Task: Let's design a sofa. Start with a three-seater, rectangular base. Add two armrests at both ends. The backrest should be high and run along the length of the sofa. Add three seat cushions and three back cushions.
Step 397:
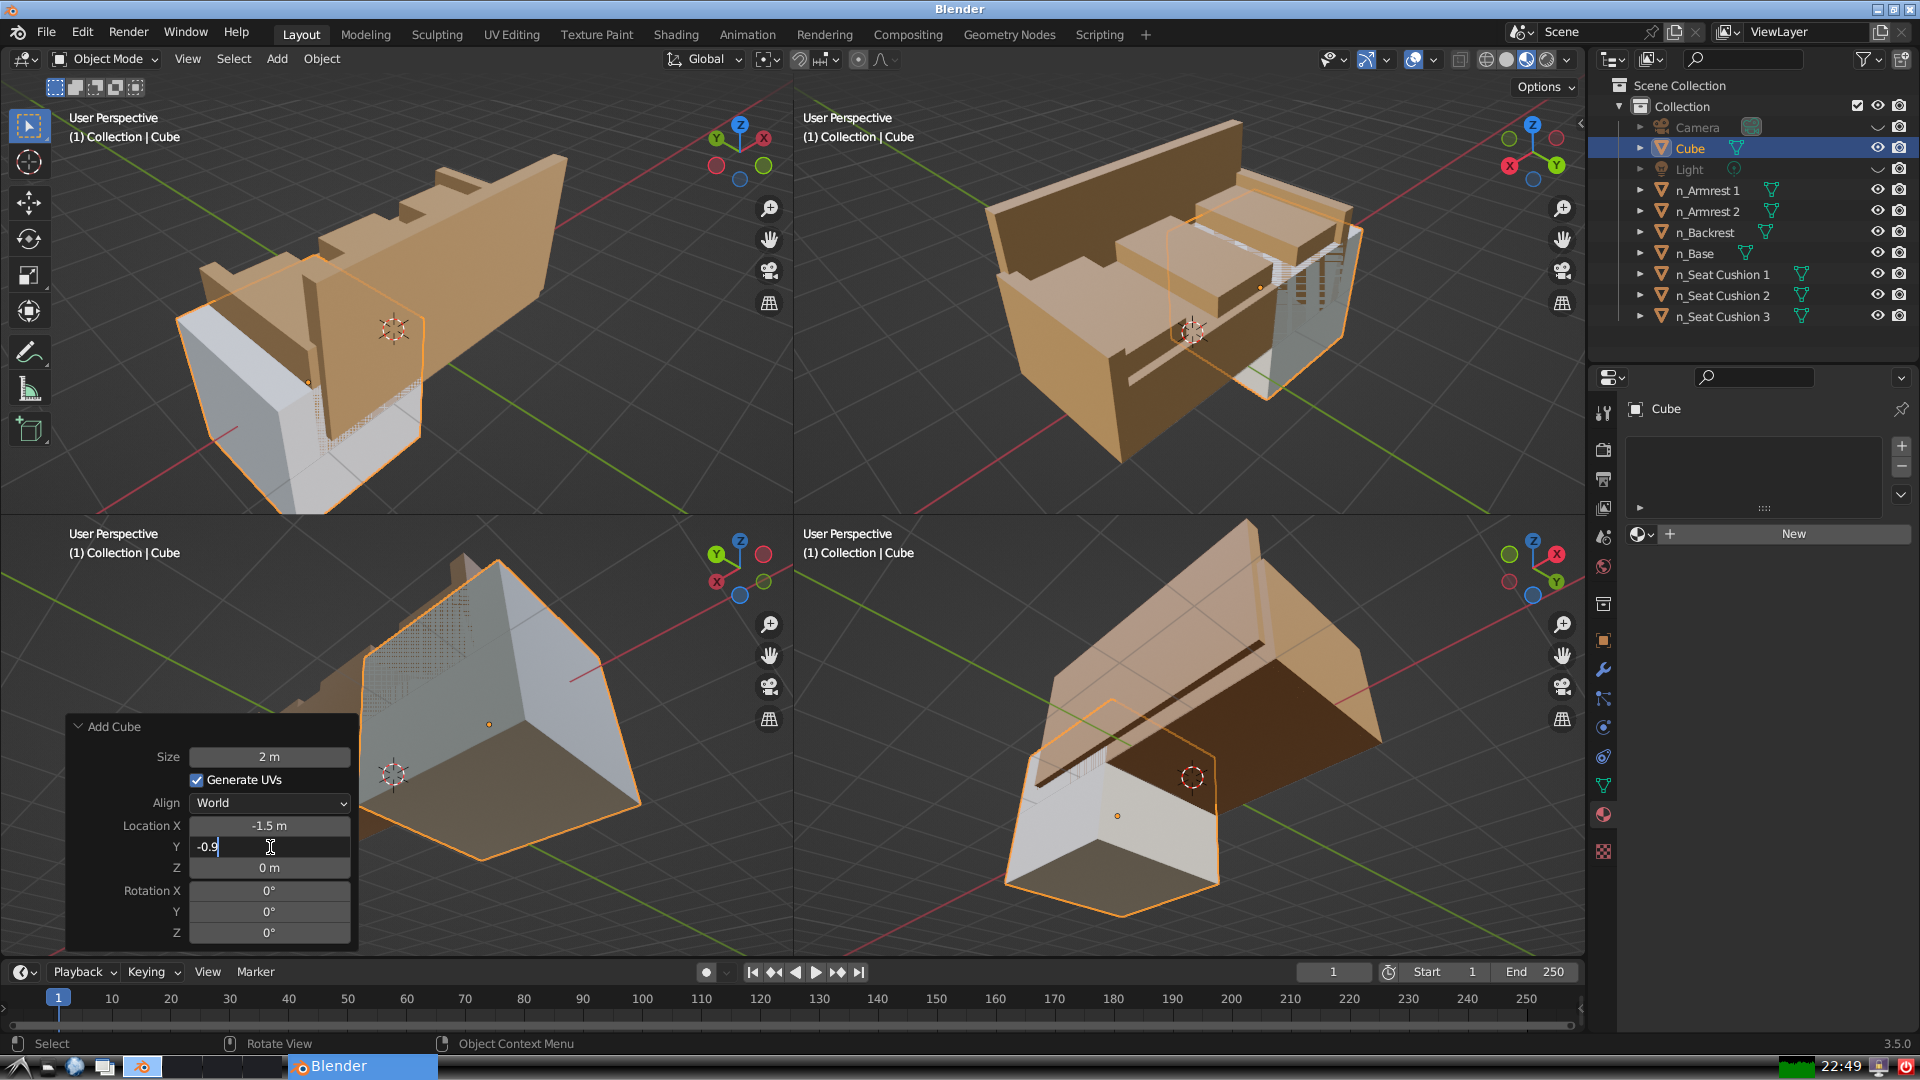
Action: {"key_press": ['Return']}